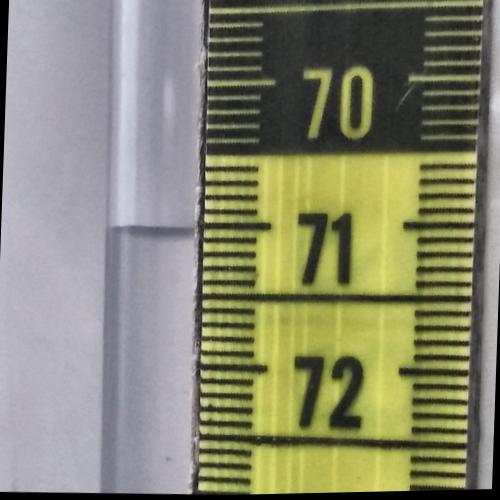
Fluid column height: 71.0 cm